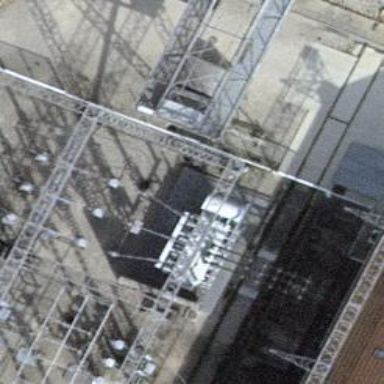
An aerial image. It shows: Outdoor transformer.